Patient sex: M
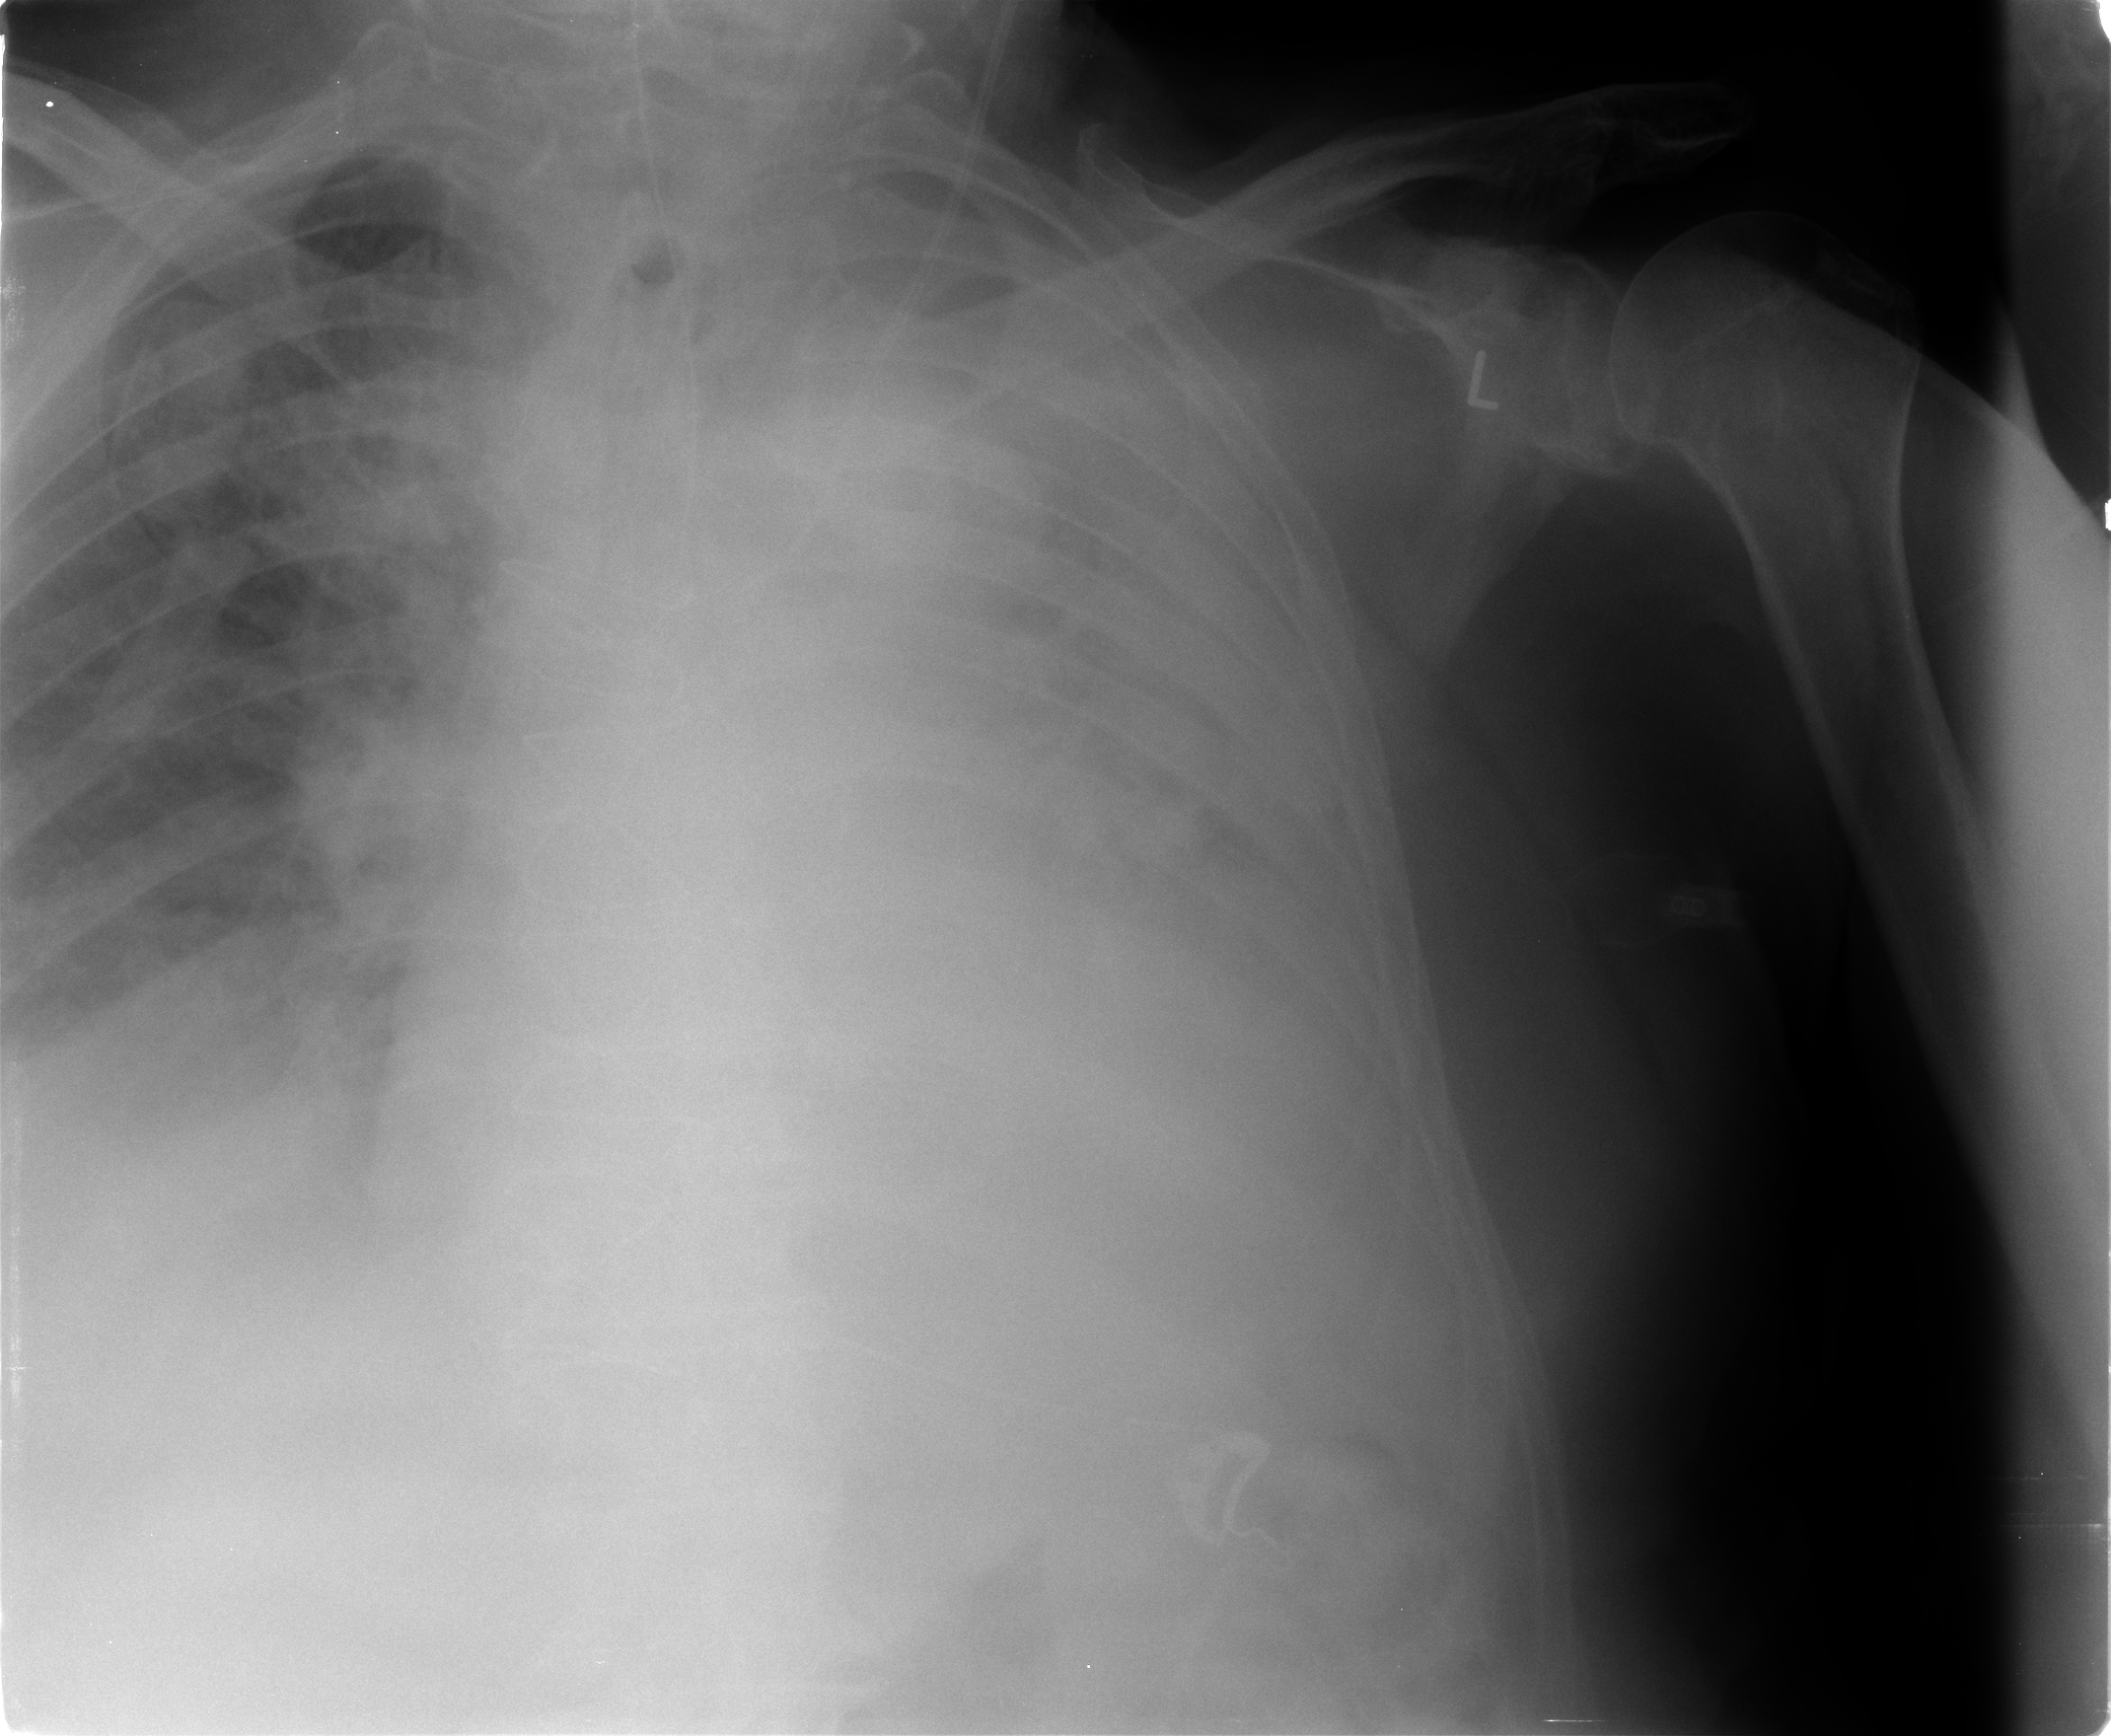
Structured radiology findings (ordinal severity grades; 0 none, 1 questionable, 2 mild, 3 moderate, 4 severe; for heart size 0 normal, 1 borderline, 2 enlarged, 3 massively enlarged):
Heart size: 2
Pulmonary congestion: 2
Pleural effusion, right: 2
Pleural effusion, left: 3
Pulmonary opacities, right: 2
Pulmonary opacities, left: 4
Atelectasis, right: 2
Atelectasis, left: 4